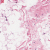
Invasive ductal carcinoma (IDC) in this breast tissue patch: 0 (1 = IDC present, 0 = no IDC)